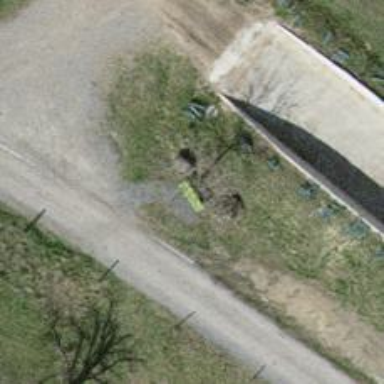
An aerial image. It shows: Bench.